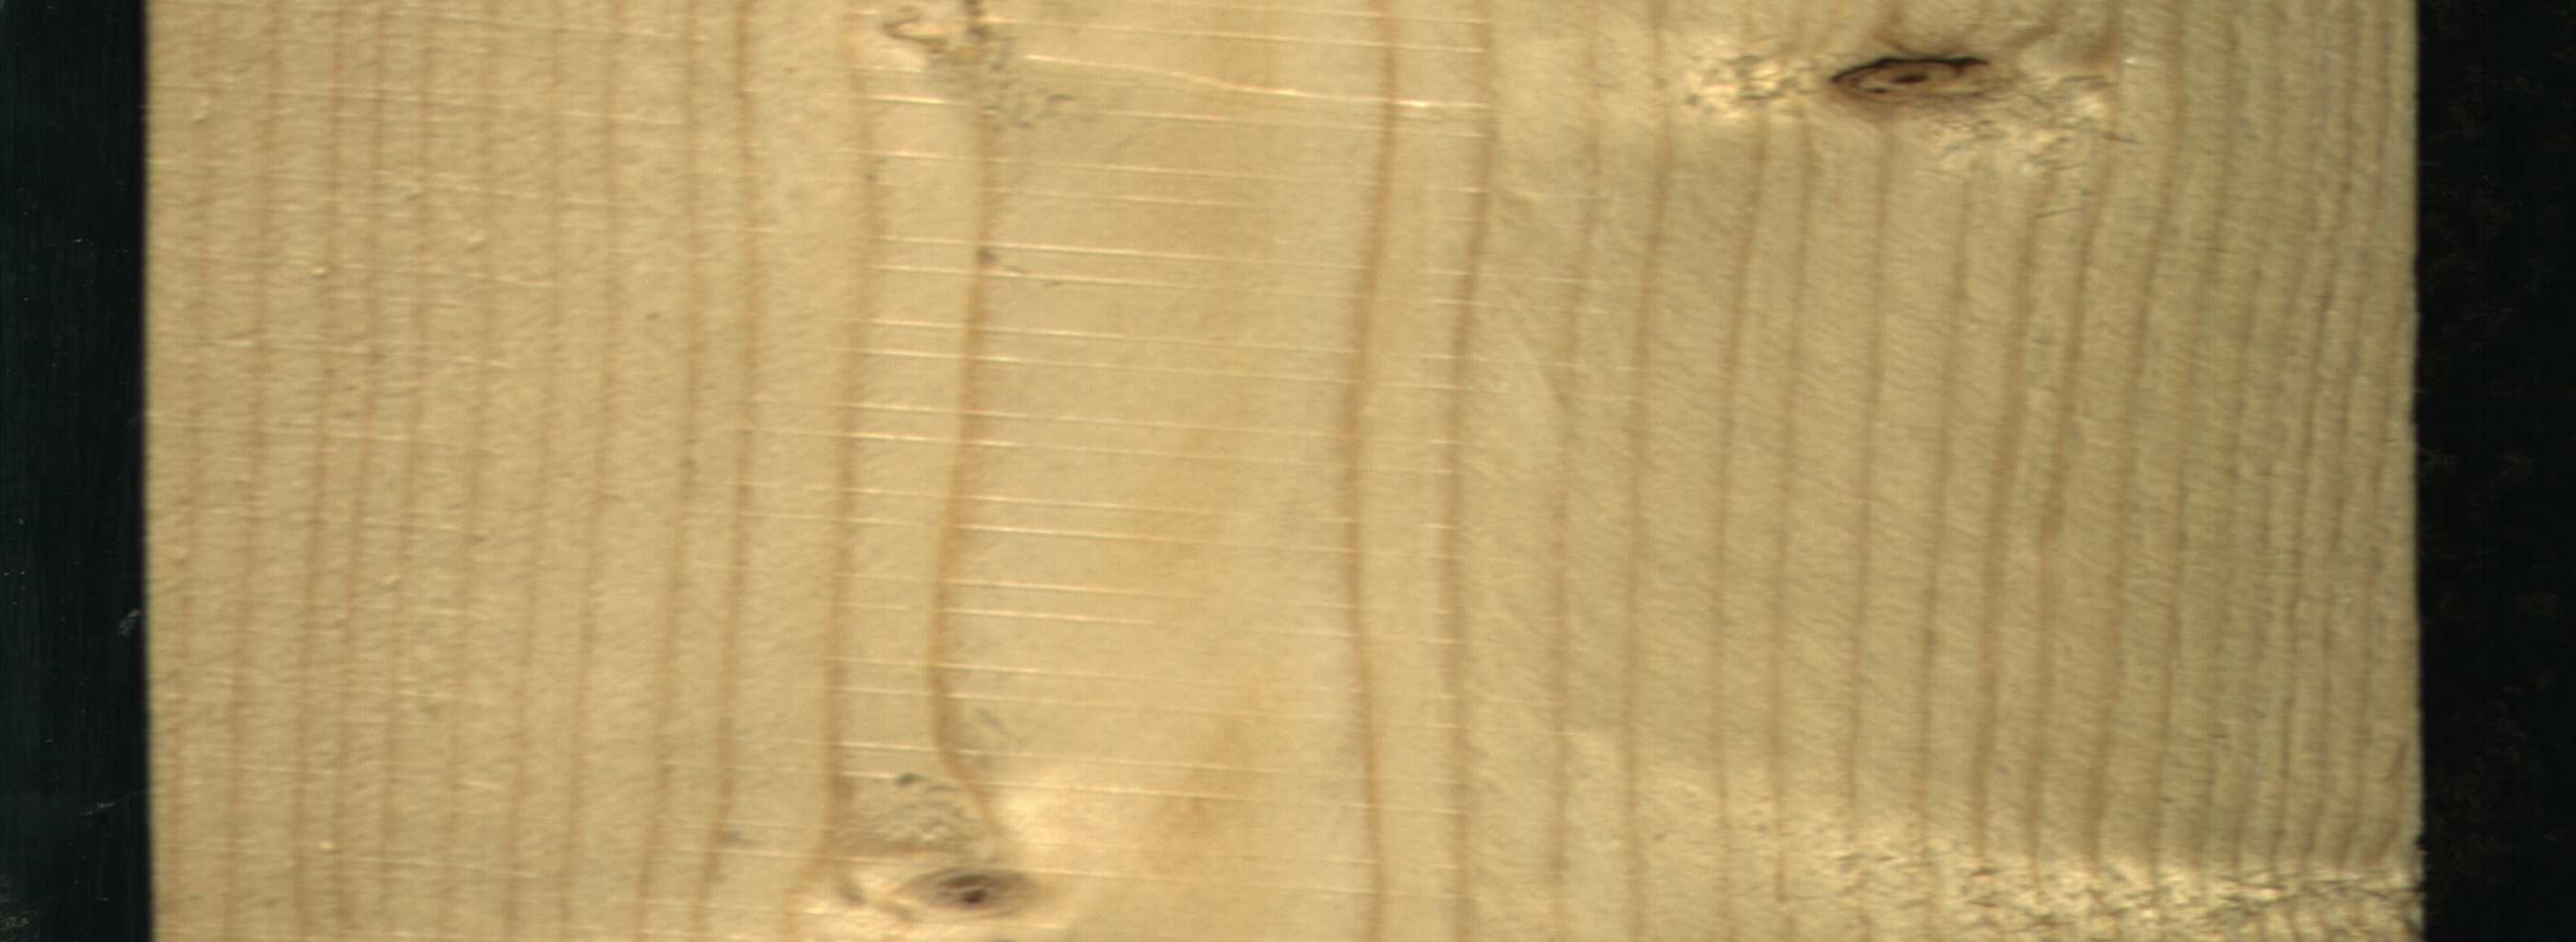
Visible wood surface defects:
Dead_Knot
Live_Knot